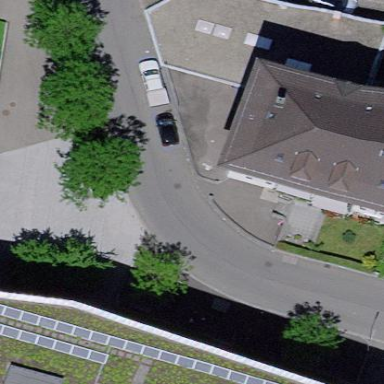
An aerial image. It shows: Commercial building with flat roof.